Question: I developing the MVC application.
I am stuck in LINQ Syntax.
I wan to show the sum of List Items in index view of parent.
Please check code below.
In Model I have two classes.
'''
public class StockAdjustment
{
public int Id { get; set; }
public List<StockAdjustmentItem> StockAdjustmentItems { get; set; }
public int SumOfStockAdjustmentItemQuantity
{
get
{
if (this.StockAdjustmentItems != null)
{
return this.StockAdjustmentItems.Sum(s=>s.OriginalQuantity);
}
return 0;
}
}
}
public class StockAdjustmentItem
{
public int Id { get; set; }
public int OriginalQuantity { get; set; }
public StockAdjustment StockAdjustment { get; set; }
}
public StockAdjustment GetAll(int Id)
{
oStockAdjustment = GetStockAdjustmentById(Id);
var prepo = new ProductRepo();
oStockAdjustment.StockAdjustmentItems = new List<StockAdjustmentItem>();
StockAdjustmentItem ai1 = new StockAdjustmentItem();
ai1.Id = 1 ;
ai1.OriginalQuantity = 250;
oStockAdjustment.StockAdjustmentItems.Add(ai1);
StockAdjustmentItem ai2 = new StockAdjustmentItem();
ai2.Id = 1;
ai2.OriginalQuantity = 375;
oStockAdjustment.StockAdjustmentItems.Add(ai2);
return oStockAdjustment;
}
'''
Now I have controller Code
'''
public ActionResult Index(string searchContent = "")
{
AdjustmentRepo oAdjustmentRepo = new AdjustmentRepo();
var adjustments = from adjustment in oAdjustmentRepo.GetAll() select adjustment;
ViewBag.StockAdjustmentList = adjustments;
return View(adjustments);
}
'''
This Working perfectly fine...
Now, the problem comes when, I am trying to show StockAdjustment in List.
I have to show the sum of the OriginalQuantites of StockAdjustmentItems in the Front of StockAdjustment item in grid.
in above Exmaple I want to show 650(250 + 375) in the row of a gird.
'''
@model IEnumerable<StockWatchServices.DomainClass.StockAdjustment>
@Html.Grid(Model).Columns(columns =>
{
columns.Add(c=>c.StockAdjustmentItems.Sum( OriginalQuantity ???? Im stuck here... )
}
'''
What should I write here ?
I can see like this...

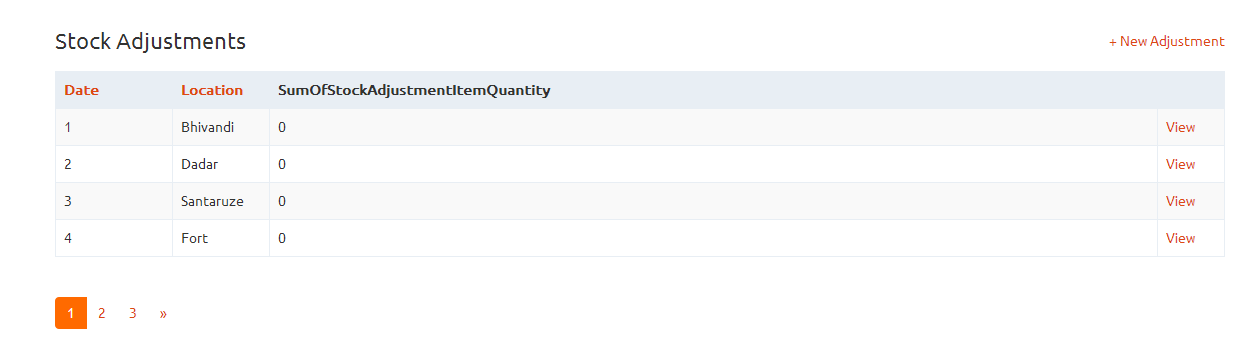
Answer: Create a getter only property on the 'StockAdjustment' class
'''
public class StockAdjustment
{
public int Id { get; set; }
public List<StockAdjustmentItem> StockAdjustmentItems { get; set; }
public int SumOfStockAdjustmentItemQuantity
{
get
{
if (this.StockAdjustmentItems != null)
{
return this.StockAdjustmentItems.Sum(s=>s.OriginalQuantity);
}
return 0;
}
}
'''
}
And then in your Razor view:
'''
@Html.Grid(Model).Columns(columns =>
{
columns.Add(c => c.SumOfStockAdjustmentItemQuantity)
}
'''